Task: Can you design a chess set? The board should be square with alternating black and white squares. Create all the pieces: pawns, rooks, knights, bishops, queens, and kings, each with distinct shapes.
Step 780:
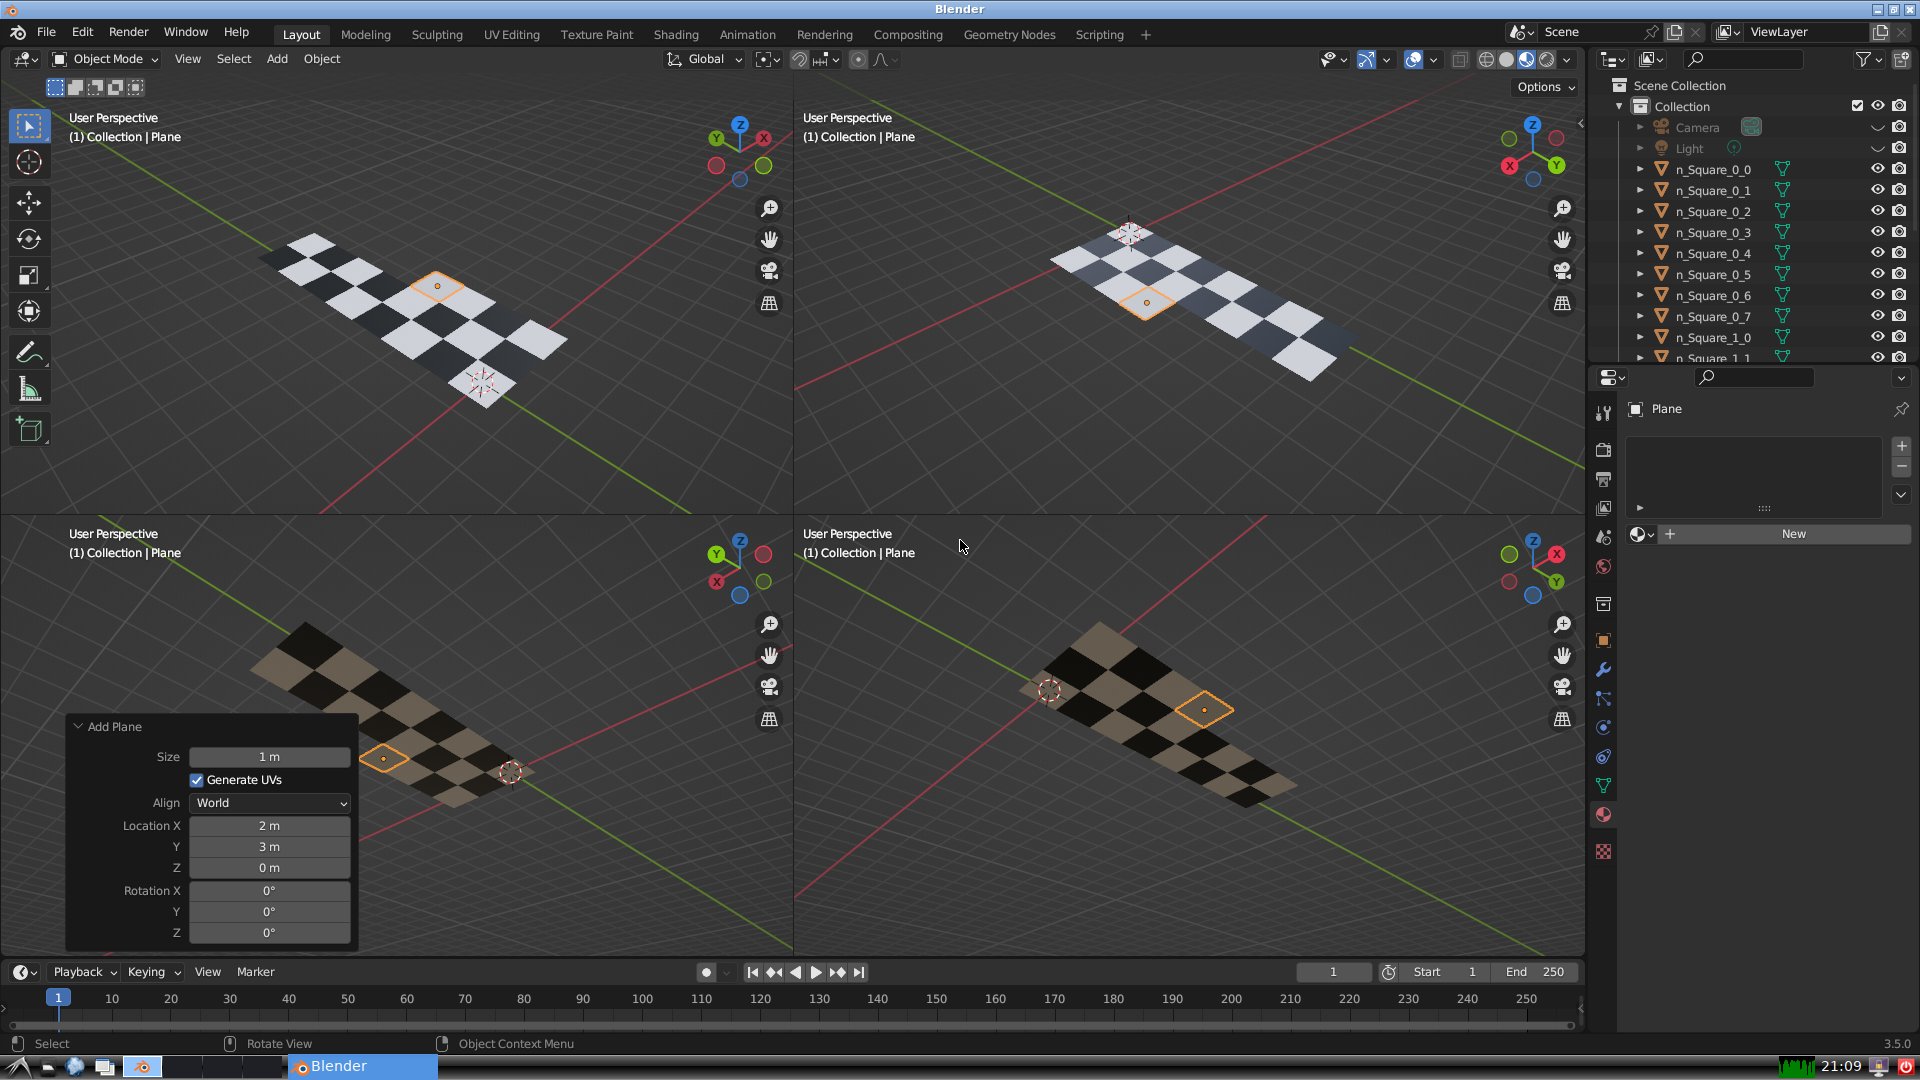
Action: {"key_press": ['Ctrl, Home']}